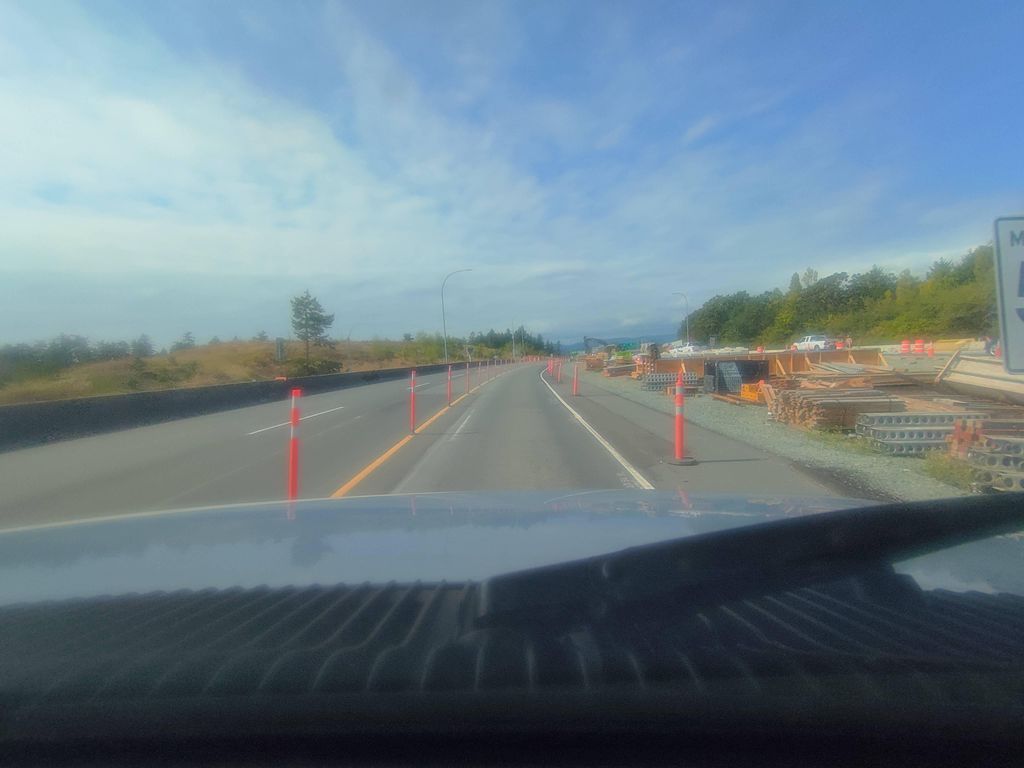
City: victoria